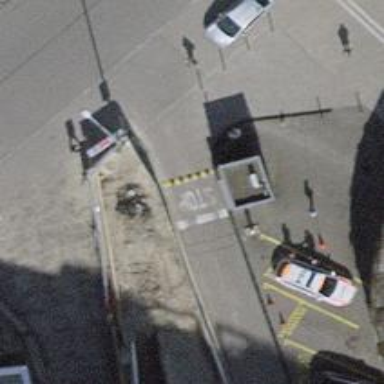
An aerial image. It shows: Lift gate barrier.